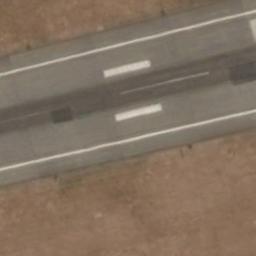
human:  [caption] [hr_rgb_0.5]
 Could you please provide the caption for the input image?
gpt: The runway is surrounded by open space .

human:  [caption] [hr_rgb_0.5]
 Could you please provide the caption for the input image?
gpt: Next to the runway is brown bare ground with white short and thick markings on the runway .

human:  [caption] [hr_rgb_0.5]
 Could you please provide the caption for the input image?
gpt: The runway with two touchdown zone markings goes through the clearing .

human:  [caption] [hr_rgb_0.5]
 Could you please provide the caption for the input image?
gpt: The runway is on the bare land .

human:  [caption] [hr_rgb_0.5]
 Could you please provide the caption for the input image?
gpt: There are brown bare land beside the runway .